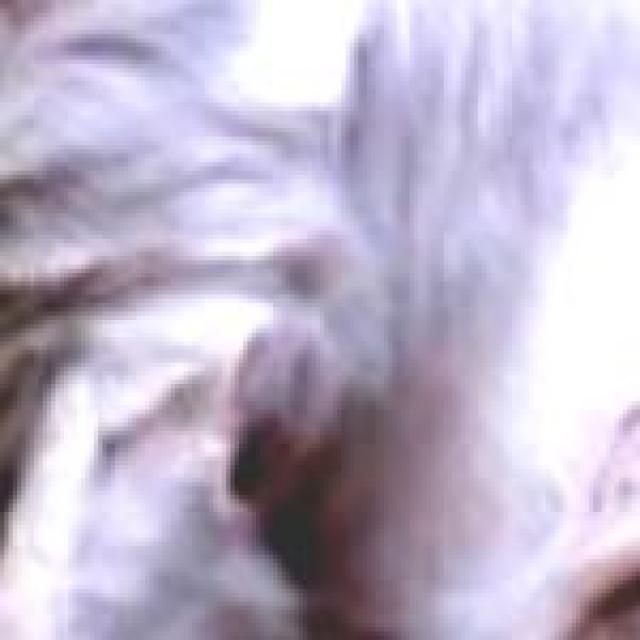
Healthy canine skin — no visible lesions, inflammation, or abnormalities. The skin and coat appear normal.